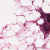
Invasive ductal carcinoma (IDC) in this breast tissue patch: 0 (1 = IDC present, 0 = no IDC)